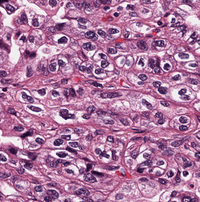
Tumor epithelial tissue: yes
Tumor-associated stroma tissue: no
Normal tissue: no